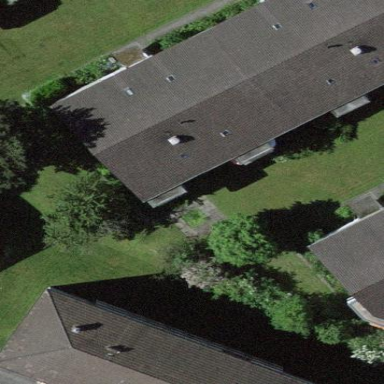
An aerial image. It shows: Gabled roof adorns the apartments building.